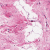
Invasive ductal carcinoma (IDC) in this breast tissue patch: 0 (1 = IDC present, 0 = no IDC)